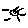
Label: sun